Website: slack
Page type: review-order
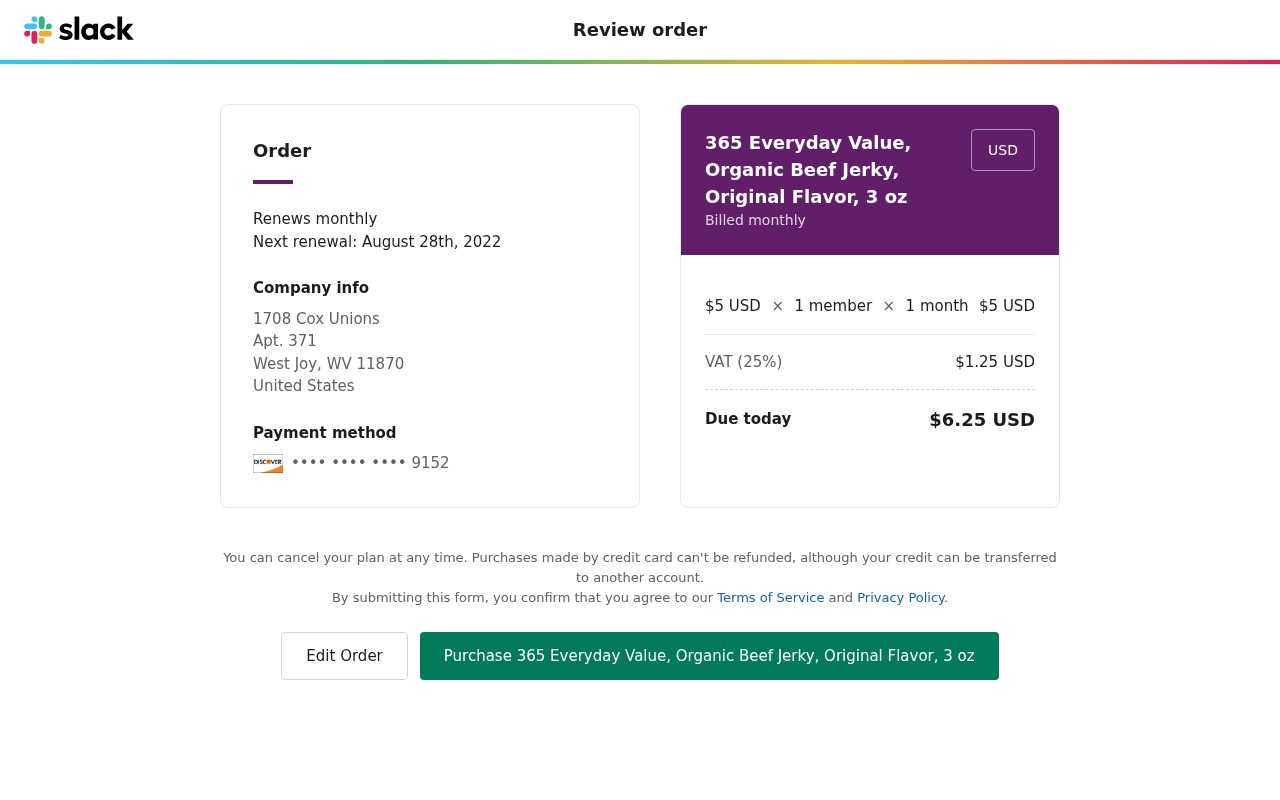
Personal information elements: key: PII_CARD_LAST4
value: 9152
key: PII_CITY_STATE_ZIP
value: West Joy, WV 11870
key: PII_COUNTRY
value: United States
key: PII_STREET
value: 1708 Cox Unions
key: PII_STREET2
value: Apt. 371
Product elements: key: PRODUCT1_NAME
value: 365 Everyday Value, Organic Beef Jerky, Original Flavor, 3 oz
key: PRODUCT1_PRICE
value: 5
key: PRODUCT1_QUANTITY
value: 1
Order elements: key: ORDER_RENEWAL_DATE
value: August 28th, 2022
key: ORDER_SUBTOTAL
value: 5
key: ORDER_TAX
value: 1.25
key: ORDER_TOTAL
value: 6.25